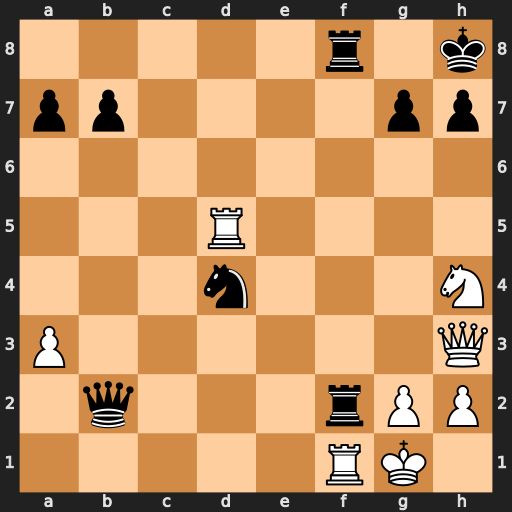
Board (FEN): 5r1k/pp4pp/8/3R4/3n3N/P6Q/1q3rPP/5RK1
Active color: w
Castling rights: -
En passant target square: -
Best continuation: Ng6+ Kg8 Ne7+ Kf7 Rxf2+ Qxf2+ Kxf2